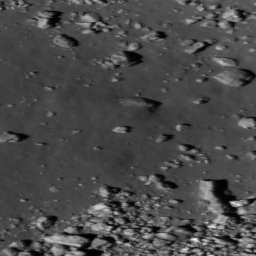
Pit: Copernicus LB4
Host crater: Copernicus
Host type: impact_melt
Lunar coordinates: latitude 10.204, longitude 339.999